Question: Could you please help me debug my http request. I am trying to create a user but I keep getting error: "unauthorized"

Here is a snippet of my code:
'''
app.factory('userFactory', function($http){
return {
signUp: function(username, password) {
var config = {
headers: {
'X-Parse-Application-Id': ParseAppId,
'X-Parse-REST-API-Key': ParseRestApiKey,
'Content-Type': 'application/json'
},
data: {
'username': username,
'password': password
}
}
return $http.post('https://api.parse.com/1/users', config);
},
logIn: function(username, password) {
var config = {
headers: {
'X-Parse-Application-Id': ParseAppId,
'X-Parse-REST-API-Key': ParseRestApiKey
},
params: {
username: username ,
password: password
}
}
return $http.get('https://api.parse.com/1/login', config);
}
};
});
'''
Login works fine so App Id and Rest Api key are fine.
Thanks you very much!
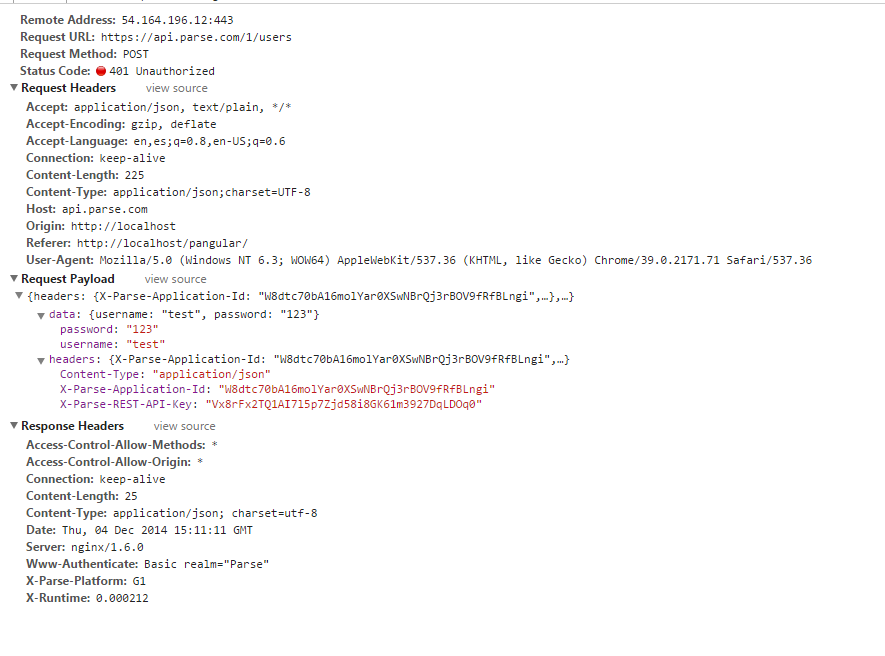
Answer: I found the solution:
I was sending data inside config. <URL>.
Here is a snippet of the working code:
'''
app.factory('userFactory', function($http){
return {
signUp: function(username, password) {
var config = {
headers: {
'X-Parse-Application-Id': ParseAppId,
'X-Parse-REST-API-Key': ParseRestApiKey,
'Content-Type': 'application/json'
}
}
return $http.post('https://api.parse.com/1/users', {'username': username, 'password': password}, config);
},
logIn: function(username, password) {
var config = {
headers: {
'X-Parse-Application-Id': ParseAppId,
'X-Parse-REST-API-Key': ParseRestApiKey
},
params: {
username: username ,
password: password
}
}
return $http.get('https://api.parse.com/1/login', config);
}
};
});
'''
Thanks for reading!